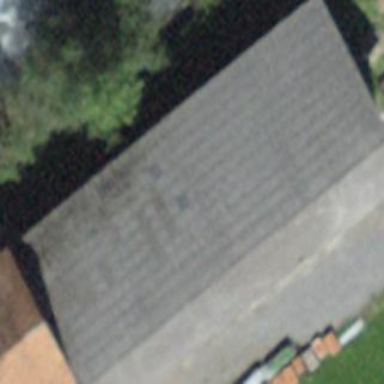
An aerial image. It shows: View of roof of building.